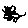
Label: cat